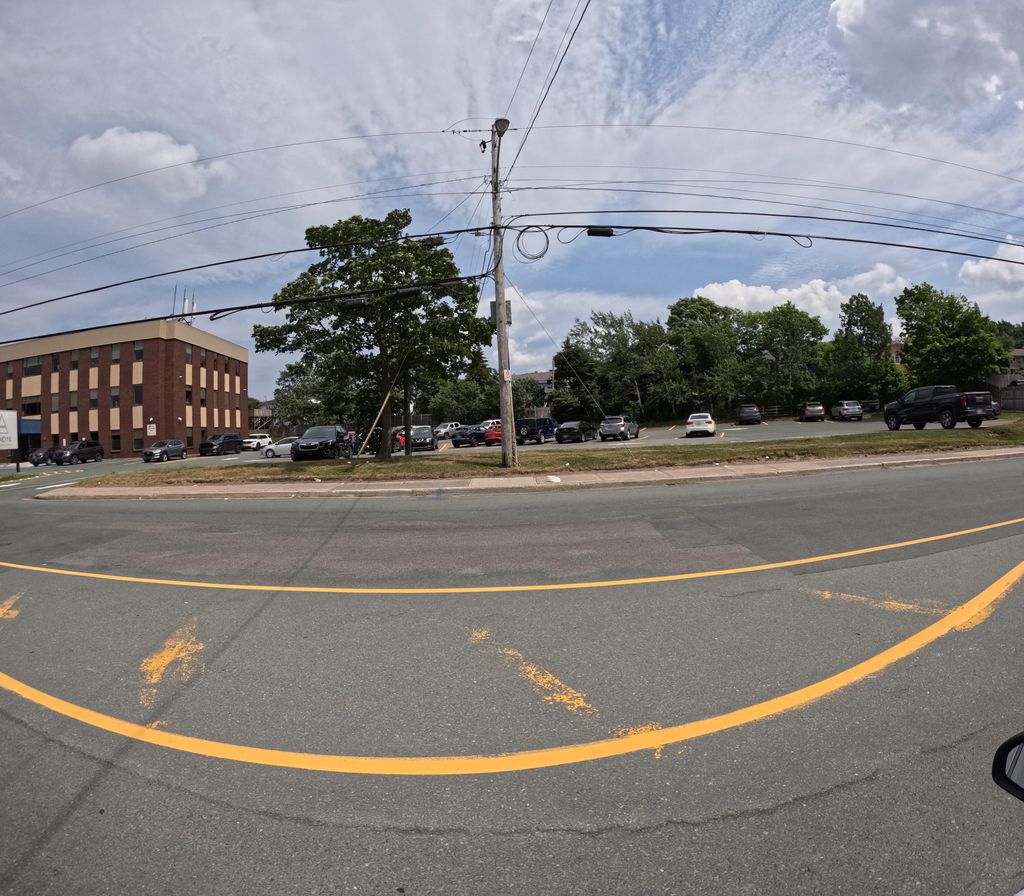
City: st_johns